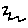
Label: zigzag